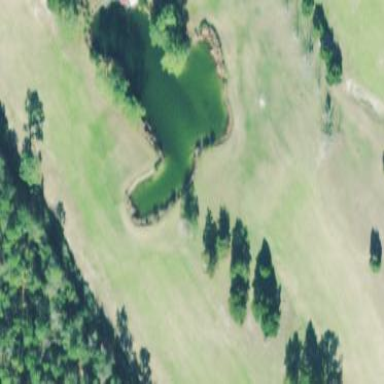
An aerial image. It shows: Scenic view of water hazard on golf course. The natural water feature adds beauty to the landscape.